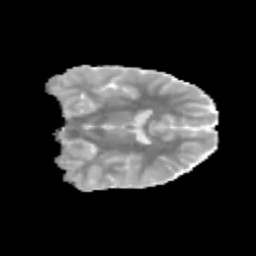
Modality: MD
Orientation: coronal
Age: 11
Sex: male
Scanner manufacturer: siemens
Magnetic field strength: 3 T
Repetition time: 3.8 s
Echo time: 0.07 s